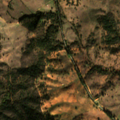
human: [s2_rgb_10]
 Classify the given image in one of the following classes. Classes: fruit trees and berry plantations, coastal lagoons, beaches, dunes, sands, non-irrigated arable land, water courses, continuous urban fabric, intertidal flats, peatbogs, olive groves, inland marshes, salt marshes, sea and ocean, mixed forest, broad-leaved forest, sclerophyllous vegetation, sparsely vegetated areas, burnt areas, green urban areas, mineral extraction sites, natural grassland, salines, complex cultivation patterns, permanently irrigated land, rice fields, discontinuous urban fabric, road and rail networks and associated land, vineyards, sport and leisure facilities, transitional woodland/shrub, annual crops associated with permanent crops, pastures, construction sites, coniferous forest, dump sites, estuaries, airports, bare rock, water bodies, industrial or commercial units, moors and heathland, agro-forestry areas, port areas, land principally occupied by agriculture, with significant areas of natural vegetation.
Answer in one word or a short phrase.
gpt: non-irrigated arable land, broad-leaved forest